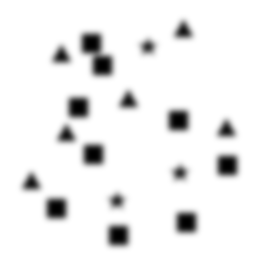
Squares: 9
Triangles: 6
Stars: 3
Total shapes: 18